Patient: sex M, age 30
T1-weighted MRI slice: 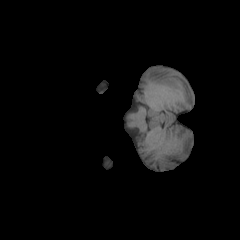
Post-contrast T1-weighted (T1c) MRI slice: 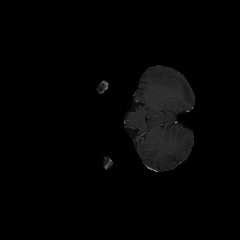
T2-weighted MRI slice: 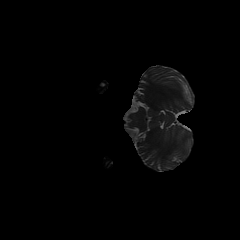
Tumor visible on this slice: no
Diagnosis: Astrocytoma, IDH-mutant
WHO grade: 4